Interaction volume radius: 10 \u00c5
Interaction volume height: 35 \u00c5
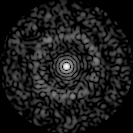
Disorder parameter: 0.8346